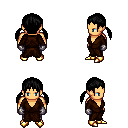
a pixel art fantasy rpg character, male body template, human, tanned skin, brown robe, metal pants, black twin-tailed hairstyle, metal gloves, gold boots, four views (front, back, left, right), 2x2 character sprite sheet, small pixel art, hard edges, no anti-aliasing